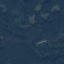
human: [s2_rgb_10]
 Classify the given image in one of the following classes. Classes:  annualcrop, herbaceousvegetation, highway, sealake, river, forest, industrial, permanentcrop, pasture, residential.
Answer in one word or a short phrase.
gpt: Forest